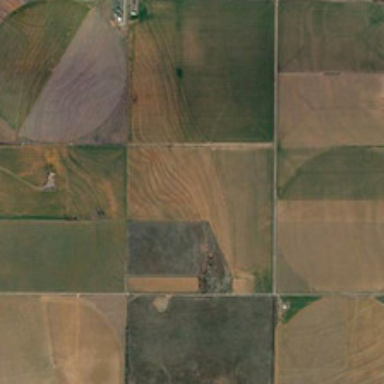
Many square farmlands are orderly together .